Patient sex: F
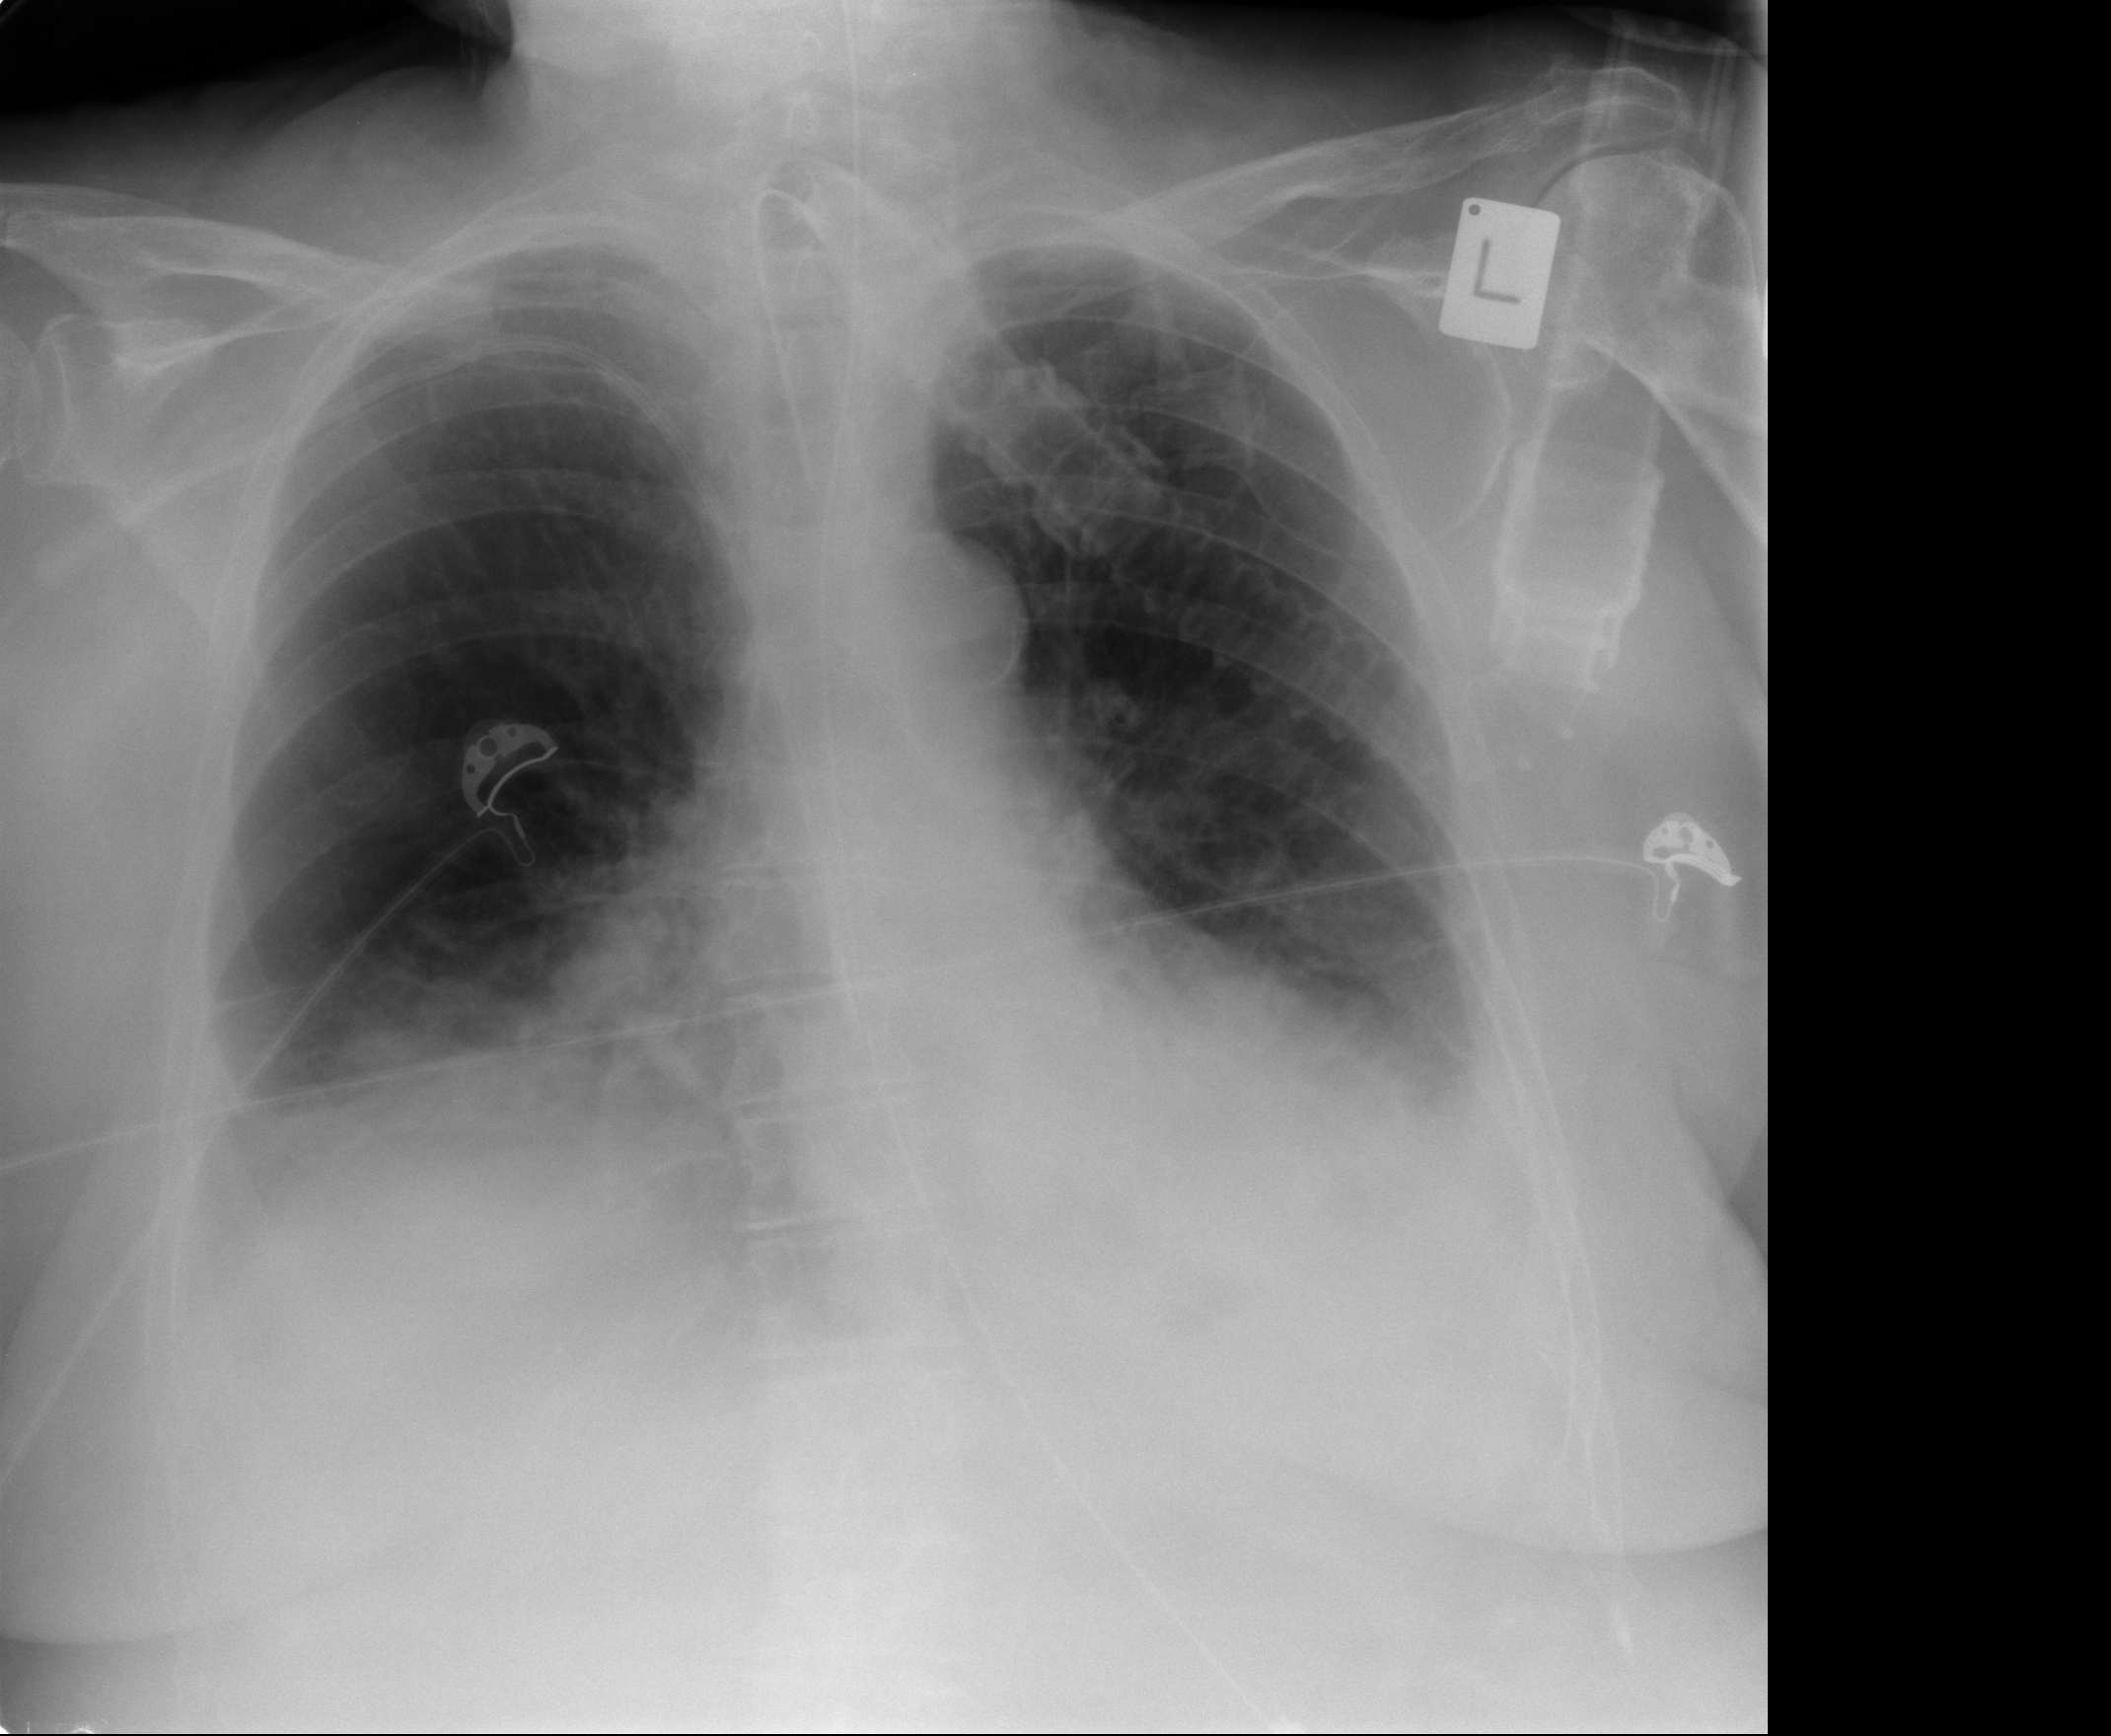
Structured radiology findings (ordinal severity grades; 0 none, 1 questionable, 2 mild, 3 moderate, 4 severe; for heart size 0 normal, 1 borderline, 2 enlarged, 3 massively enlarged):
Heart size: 2
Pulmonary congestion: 0
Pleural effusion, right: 2
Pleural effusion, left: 1
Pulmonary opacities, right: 1
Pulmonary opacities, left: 0
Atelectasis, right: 3
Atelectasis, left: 2